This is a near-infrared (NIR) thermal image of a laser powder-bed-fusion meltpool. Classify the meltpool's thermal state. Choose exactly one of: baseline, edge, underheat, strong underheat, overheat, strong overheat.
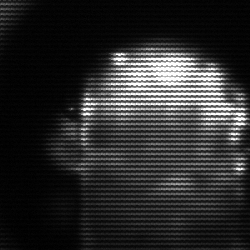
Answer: baseline